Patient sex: M
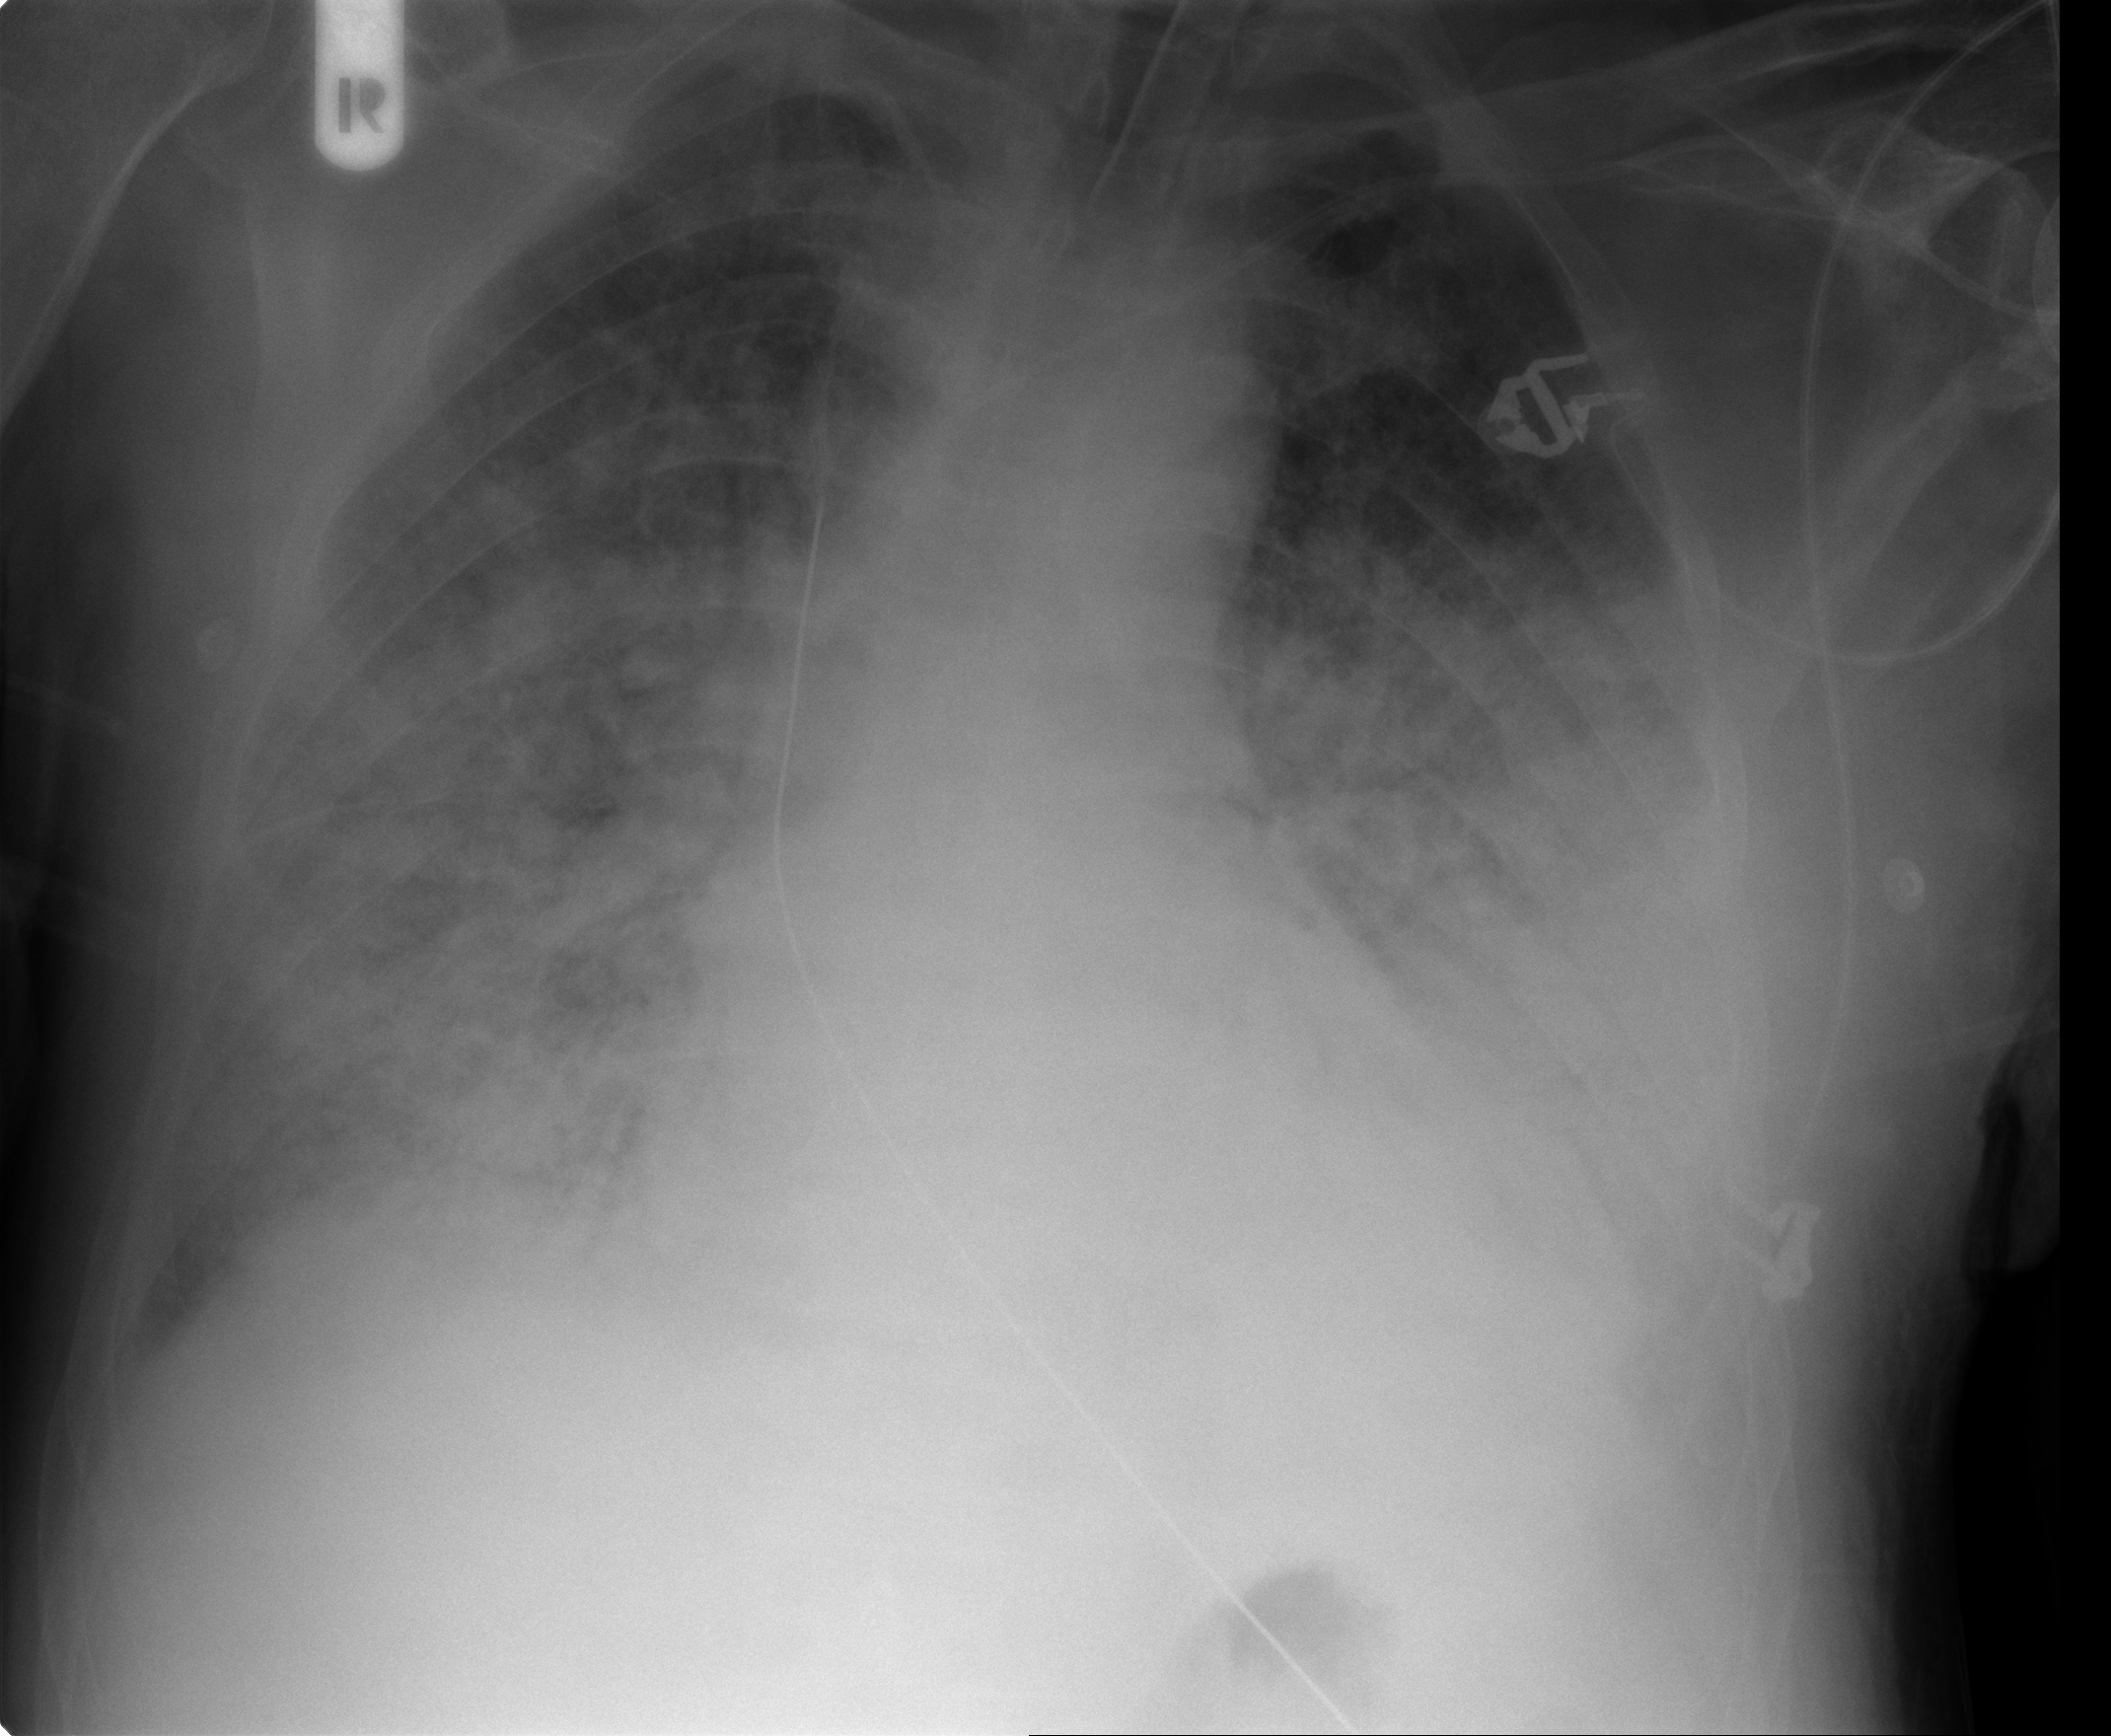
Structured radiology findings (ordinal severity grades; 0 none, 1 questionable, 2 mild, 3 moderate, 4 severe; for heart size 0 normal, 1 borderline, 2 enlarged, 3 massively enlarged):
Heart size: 0
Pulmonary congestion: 2
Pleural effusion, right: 2
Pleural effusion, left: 2
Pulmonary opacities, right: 3
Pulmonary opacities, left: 4
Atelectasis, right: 4
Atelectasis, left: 4